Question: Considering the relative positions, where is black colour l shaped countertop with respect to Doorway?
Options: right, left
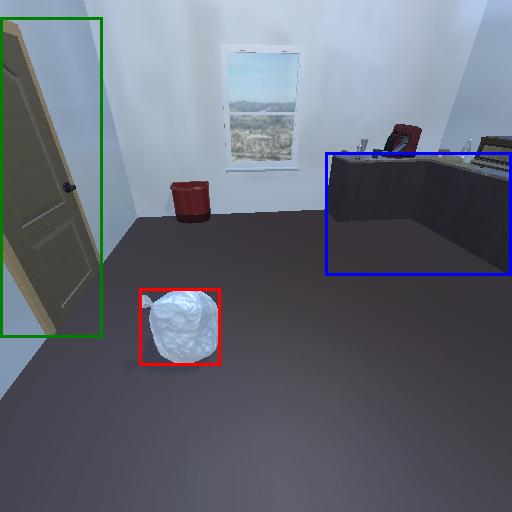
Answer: right